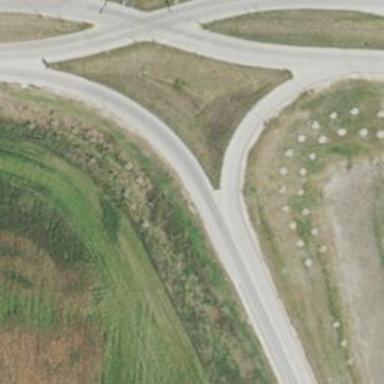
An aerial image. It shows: Asphalt surface motorway link with diverging diamond interchange.